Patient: sex F, age 65
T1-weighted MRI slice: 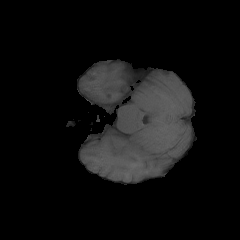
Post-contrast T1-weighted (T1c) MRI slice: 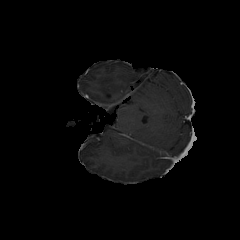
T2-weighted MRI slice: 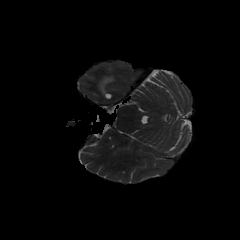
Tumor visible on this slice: yes
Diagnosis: Glioblastoma, IDH-wildtype
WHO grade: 4